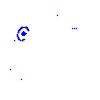
Particle: pion